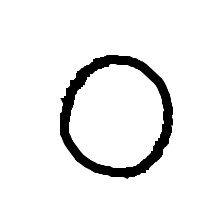
Shape: circle